Interaction volume radius: 10 \u00c5
Interaction volume height: 20 \u00c5
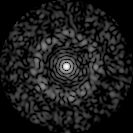
Disorder parameter: 0.8423